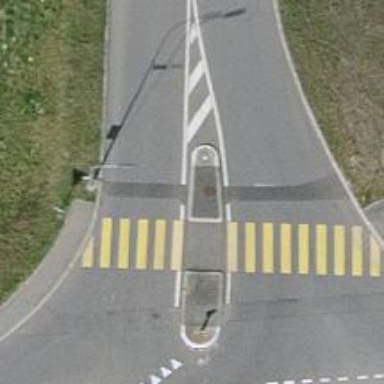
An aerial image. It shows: Marked road crossing.